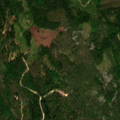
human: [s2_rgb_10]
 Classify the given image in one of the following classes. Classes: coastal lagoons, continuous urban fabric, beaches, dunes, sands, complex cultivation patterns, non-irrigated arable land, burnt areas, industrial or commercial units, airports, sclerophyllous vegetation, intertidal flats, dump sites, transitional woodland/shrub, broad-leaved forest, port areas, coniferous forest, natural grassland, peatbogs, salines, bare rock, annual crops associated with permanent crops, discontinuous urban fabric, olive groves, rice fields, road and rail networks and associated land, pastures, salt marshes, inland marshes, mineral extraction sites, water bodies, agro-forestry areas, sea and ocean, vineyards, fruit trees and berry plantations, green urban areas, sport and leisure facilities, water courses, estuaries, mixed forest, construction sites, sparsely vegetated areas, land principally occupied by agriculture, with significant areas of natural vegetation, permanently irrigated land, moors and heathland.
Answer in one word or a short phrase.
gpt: coniferous forest, mixed forest